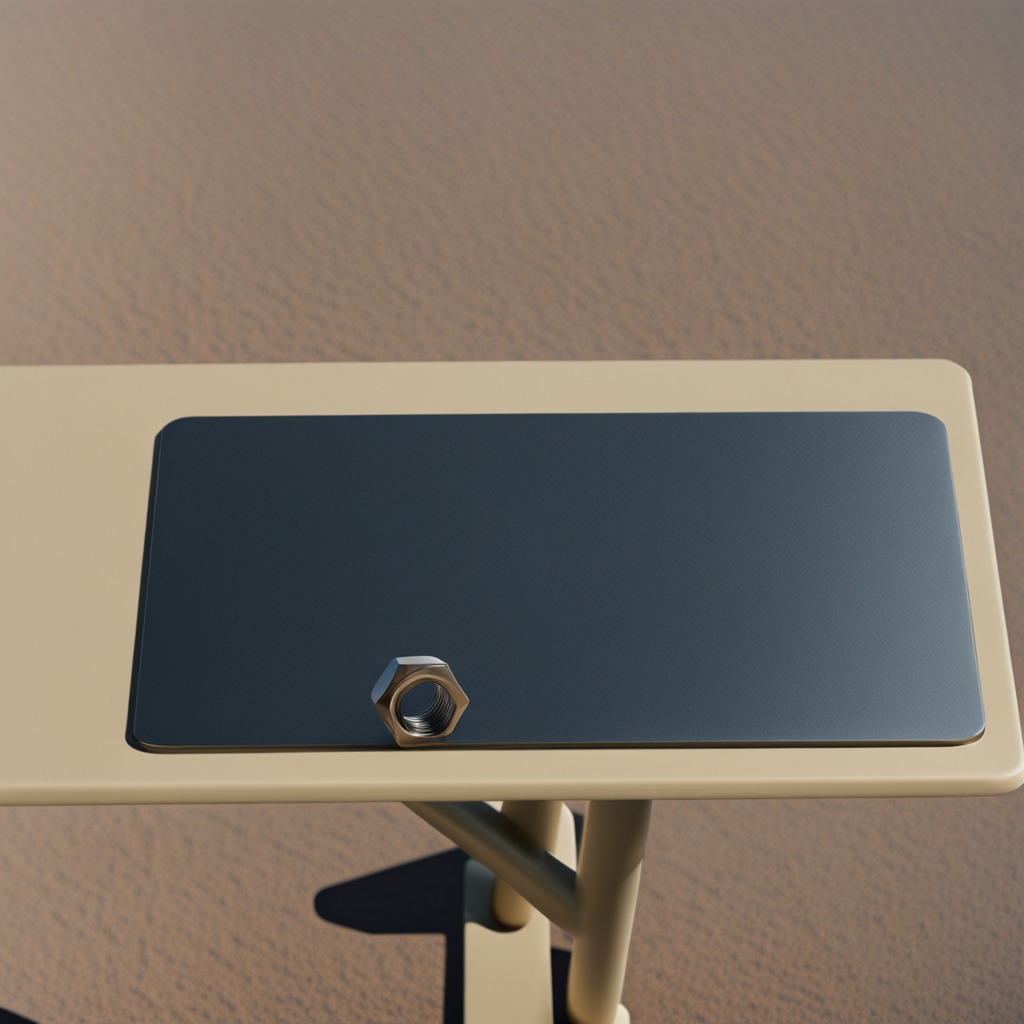
A metal nut is lying on the textured surface of a clean utility table.